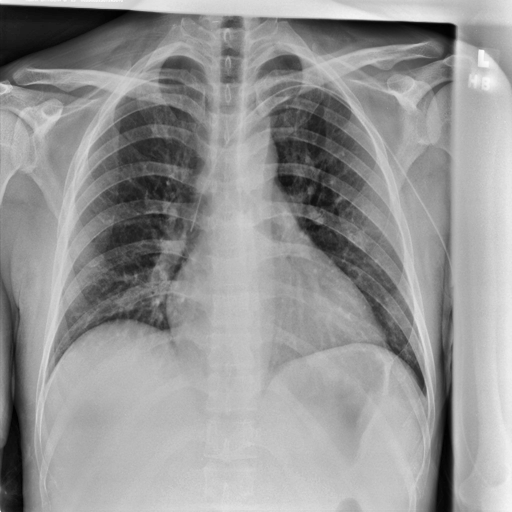
Finding: NORMAL